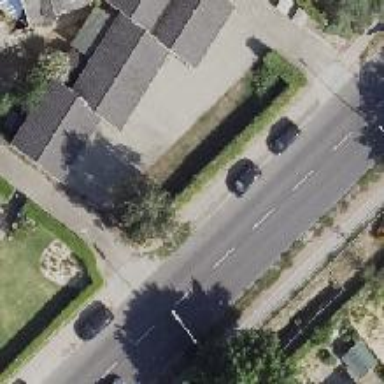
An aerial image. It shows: Group of garages.